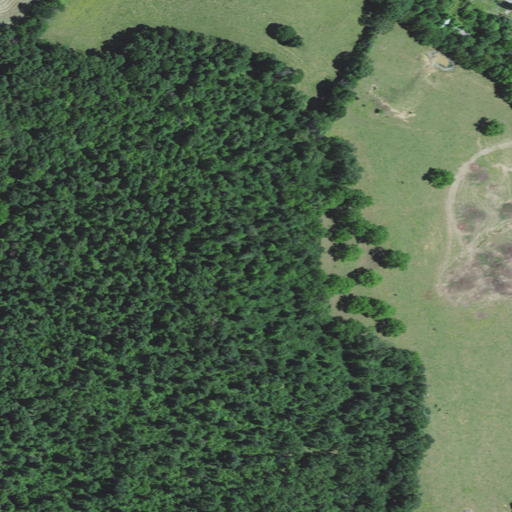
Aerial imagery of mountain in Kentucky named Shipley Knob containing deciduous forest, pasture, mixed forest, open development, and low intensity development